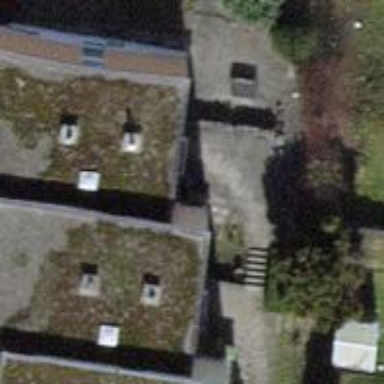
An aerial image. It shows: House with flat roof.